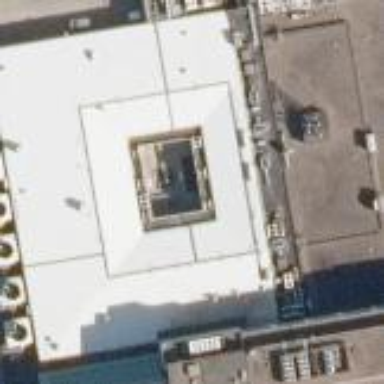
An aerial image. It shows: Part of building.